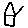
Label: house